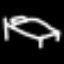
Label: bed